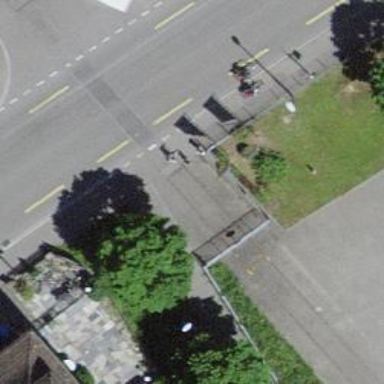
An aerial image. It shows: Gate.